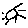
Label: sun